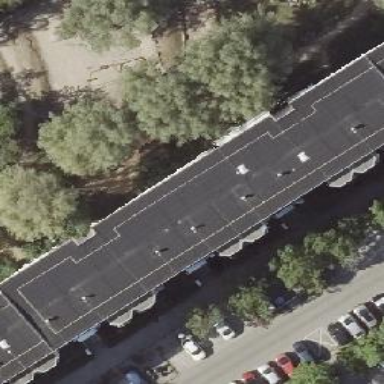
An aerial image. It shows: Apartment building with flat roof.